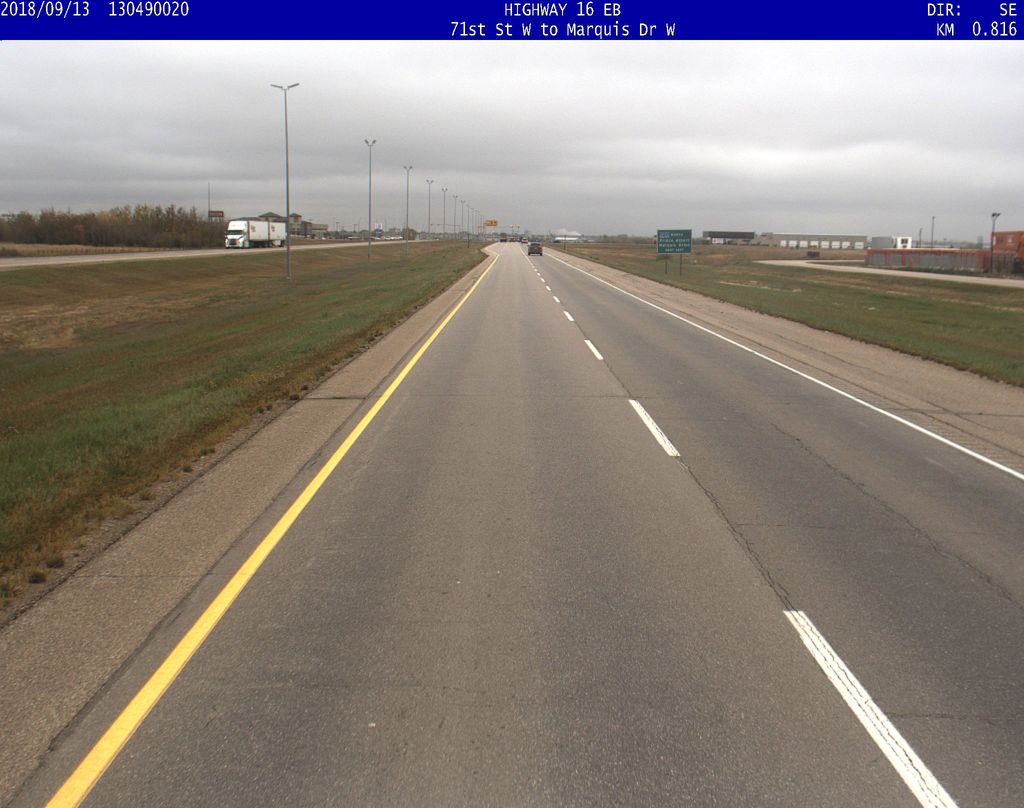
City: saskatoon